Interaction volume radius: 5 \u00c5
Interaction volume height: 40 \u00c5
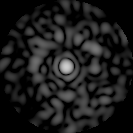
Disorder parameter: 0.8118